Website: walmart
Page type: gifting
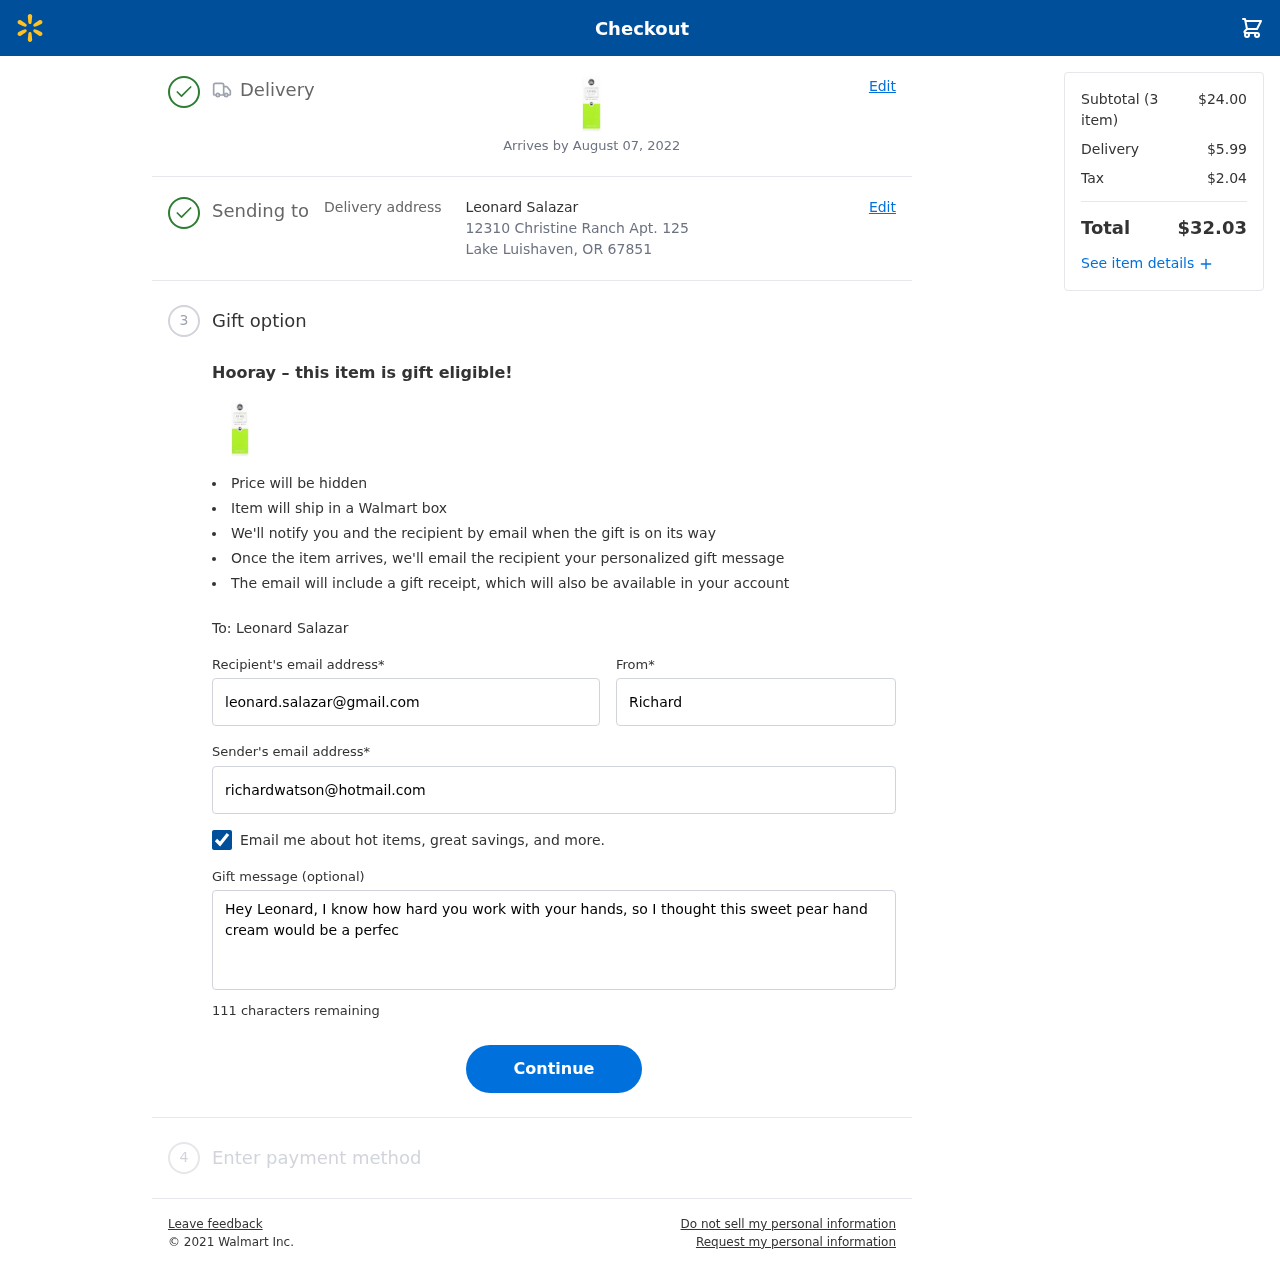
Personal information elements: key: PII_CITY_STATE_ZIP
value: Lake Luishaven, OR 67851
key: PII_EMAIL
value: richardwatson@hotmail.com
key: PII_FIRSTNAME
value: Richard
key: PII_GIFT_EMAIL
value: leonard.salazar@gmail.com
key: PII_GIFT_FULLNAME
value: Leonard Salazar
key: PII_GIFT_MESSAGE
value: Hey Leonard, I know how hard you work with your hands, so I thought this sweet pear hand cream would be a perfect treat for you. Hope it brings a little luxury to your day! Enjoy!
Richard
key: PII_STREET
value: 12310 Christine Ranch Apt. 125
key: PII_GIFT_FIRSTNAME
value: Leonard
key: PII_GIFT_LASTNAME
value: Salazar
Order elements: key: ORDER_DELIVERY_DATE
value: Arrives by August 07, 2022
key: ORDER_NUM_ITEMS
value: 3
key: ORDER_SUBTOTAL
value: $24.00
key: ORDER_SHIPPING_COST
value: $5.99
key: ORDER_TAX
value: $2.04
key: ORDER_TOTAL
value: $32.03